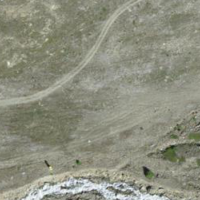
EUNIS habitat code: 48
Species observed at this site:
Ranunculus glacialis